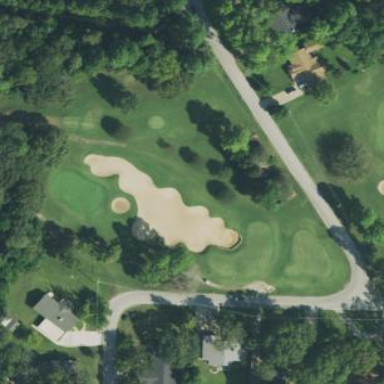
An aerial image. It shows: Sandy area is golf bunker.